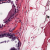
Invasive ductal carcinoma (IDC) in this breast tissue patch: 0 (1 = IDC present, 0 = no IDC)